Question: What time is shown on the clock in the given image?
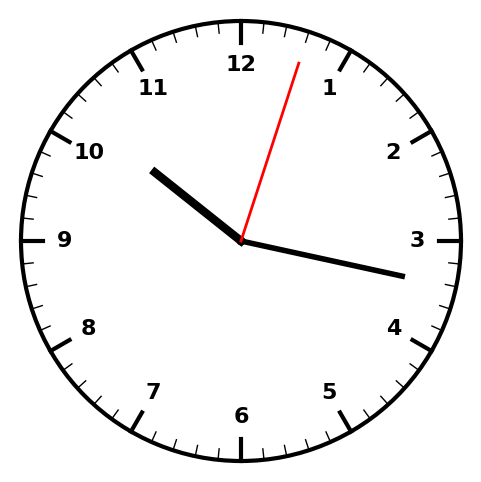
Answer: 10:17:03